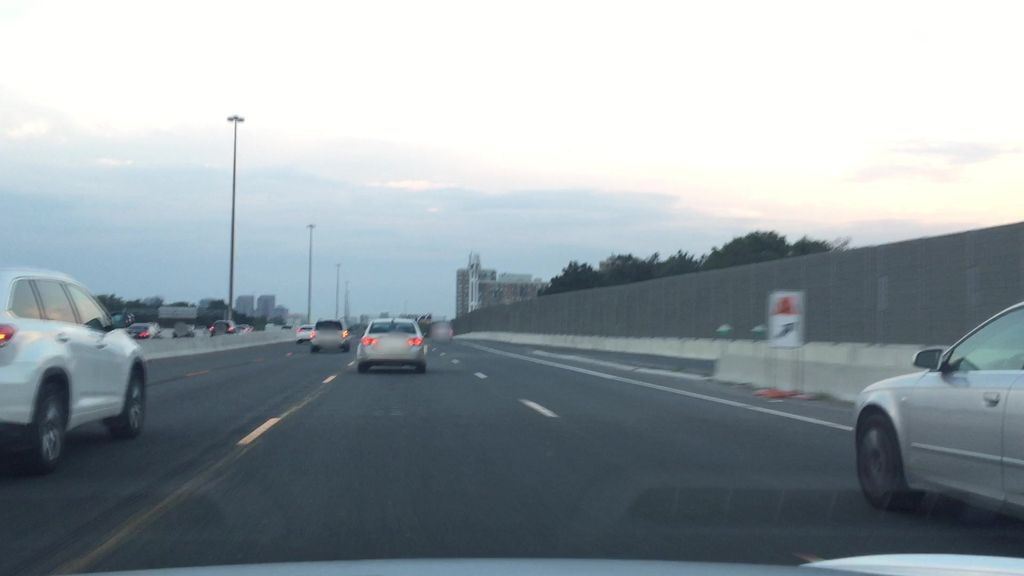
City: toronto